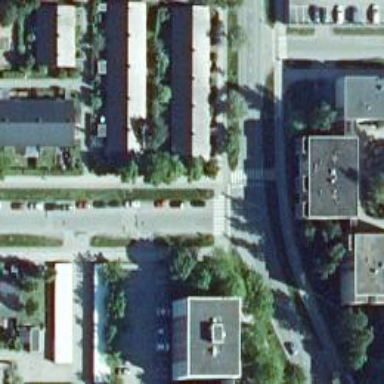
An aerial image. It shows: Residential road with separate asphalt sidewalk.